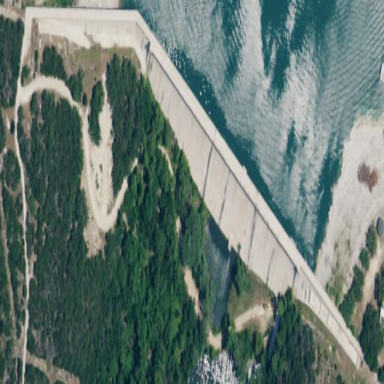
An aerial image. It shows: Dam along waterway.